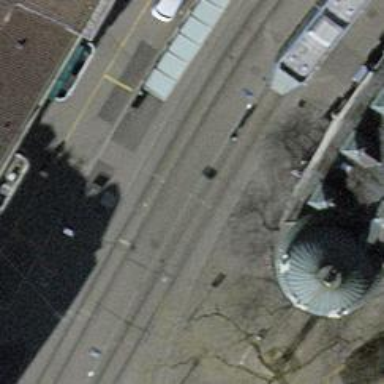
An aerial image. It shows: Tram stop with stop position for public transport.